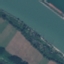
Label: River